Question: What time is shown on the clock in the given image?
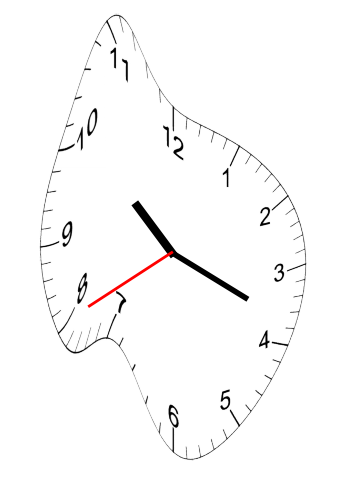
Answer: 10:18:40